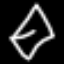
Label: diamond